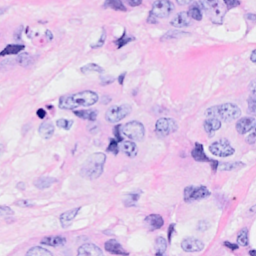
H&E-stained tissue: Breast